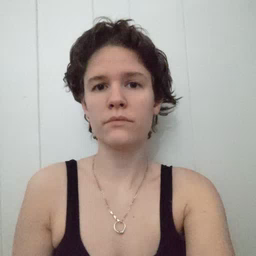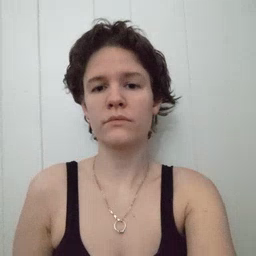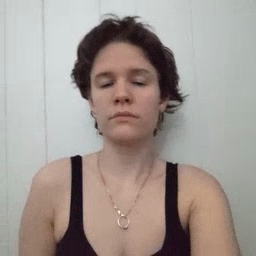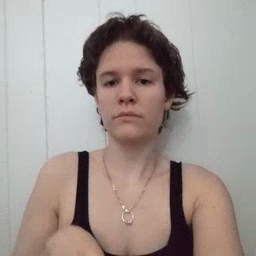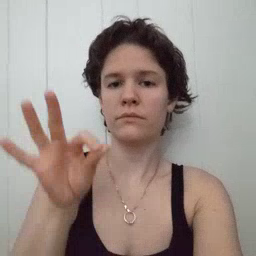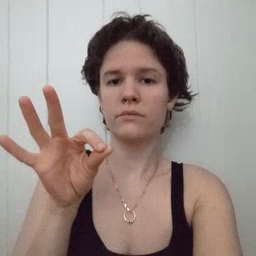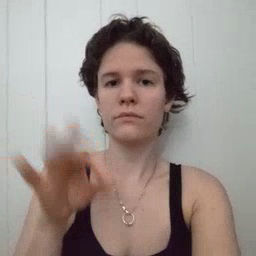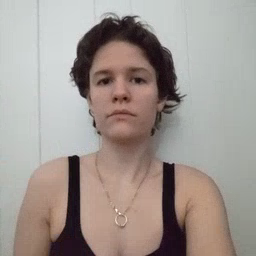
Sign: find